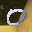
Label: 0